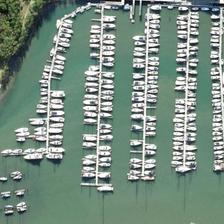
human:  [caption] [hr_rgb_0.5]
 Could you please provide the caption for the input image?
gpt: many boats are orderly in a port near some green trees .

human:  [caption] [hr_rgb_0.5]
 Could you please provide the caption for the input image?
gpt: many boats are orderly in a port near some green trees .

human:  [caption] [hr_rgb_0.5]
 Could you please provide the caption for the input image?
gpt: many boats are orderly in a port near some green trees .

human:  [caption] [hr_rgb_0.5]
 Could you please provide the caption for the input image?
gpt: many boats are orderly in a port near some green trees .

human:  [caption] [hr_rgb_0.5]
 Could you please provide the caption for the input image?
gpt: many boats are orderly in a port near some green trees .